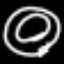
Label: donut